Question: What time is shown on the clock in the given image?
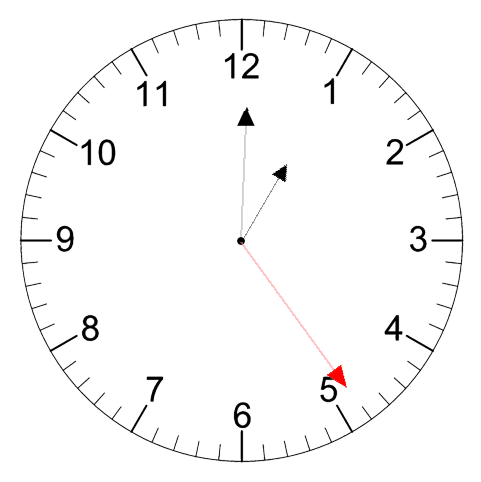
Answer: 01:00:24